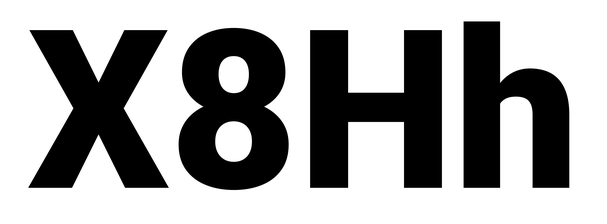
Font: Roboto_Black